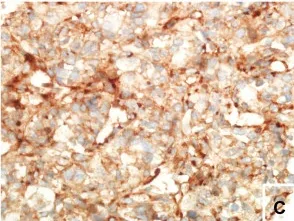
Immunohistochemical staining. CD99.
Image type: pathology (immunostaining)